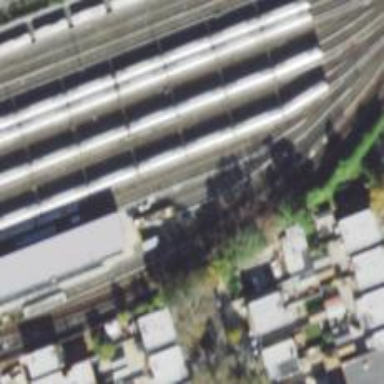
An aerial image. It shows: Yard used for servicing electrified rail. The rail is electrified from the top.